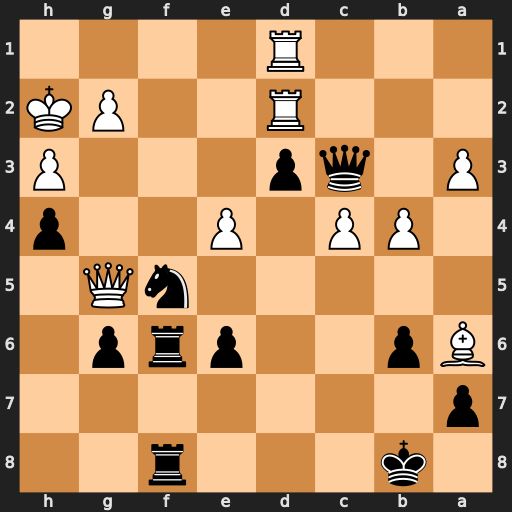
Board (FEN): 1k3r2/p7/Bp2prp1/5nQ1/1PP1P2p/P1qp3P/3R2PK/3R4
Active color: b
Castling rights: -
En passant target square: -
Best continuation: Qe5+ Kg1 Qd4+